Aerial crown-view tile of a tropical tree (Barro Colorado Island, Panama), acquired 20250512:
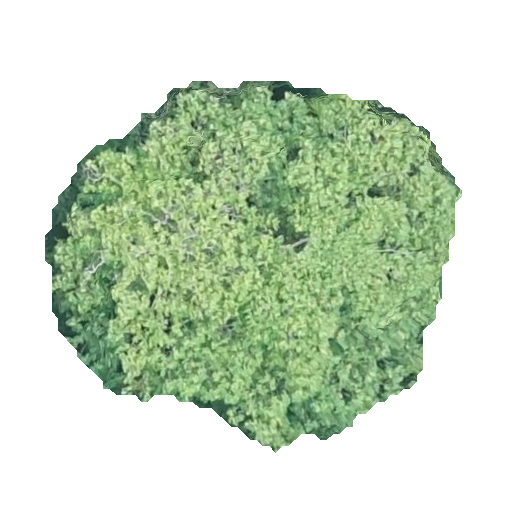
Species: Dipteryx oleifera
GBIF accepted scientific name: Dipteryx oleifera
Crown area: 165.416 m²